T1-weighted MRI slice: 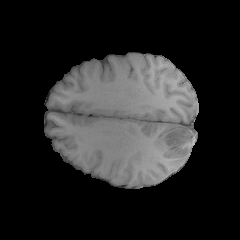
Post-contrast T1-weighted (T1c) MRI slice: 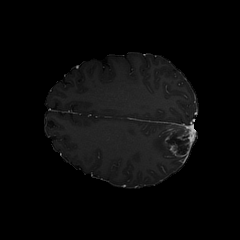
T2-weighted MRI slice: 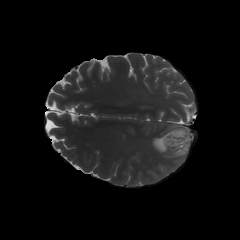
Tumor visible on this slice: yes